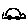
Label: car